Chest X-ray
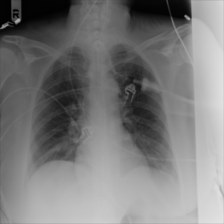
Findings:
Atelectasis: positive
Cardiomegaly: negative
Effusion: negative
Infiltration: positive
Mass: negative
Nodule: negative
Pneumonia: negative
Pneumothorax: negative
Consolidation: negative
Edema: negative
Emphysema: negative
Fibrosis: negative
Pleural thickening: negative
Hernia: negative